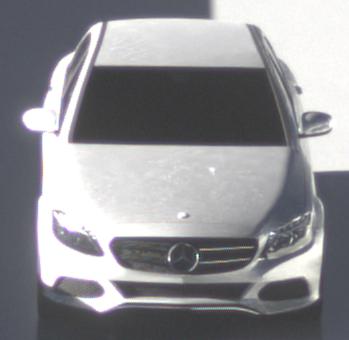
Make: Mercedes-Benz
Model: C 160
Detailed model: C-Class (205) Limousine
Model produced from: 2015/04
Model produced until: 2018/04
Doors: 4
Color: white
Road condition: wet road
Daytime: morning or afternoon
Contrast: high contrast